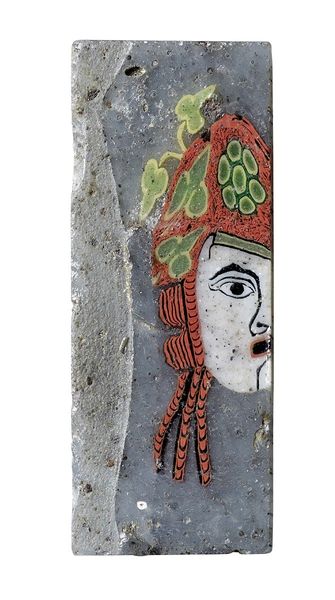
Titel: Mosaikglasstein mit der Darstellung einer Theatermaske
Standort: Hamburg
Institution: Museum für Kunst und Gewerbe Hamburg
Schlagwörter: glas, geschichte, theater, maske, mosaik, wandschmuck, bacchus, gepresst, mundgeblasen, theaterkostüm, bodenbeläge, theateraufführung, frühe kaiserzeit, prinzipat, mosaikglas, fadenglas